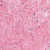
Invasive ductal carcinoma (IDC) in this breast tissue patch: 0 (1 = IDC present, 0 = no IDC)